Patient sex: M
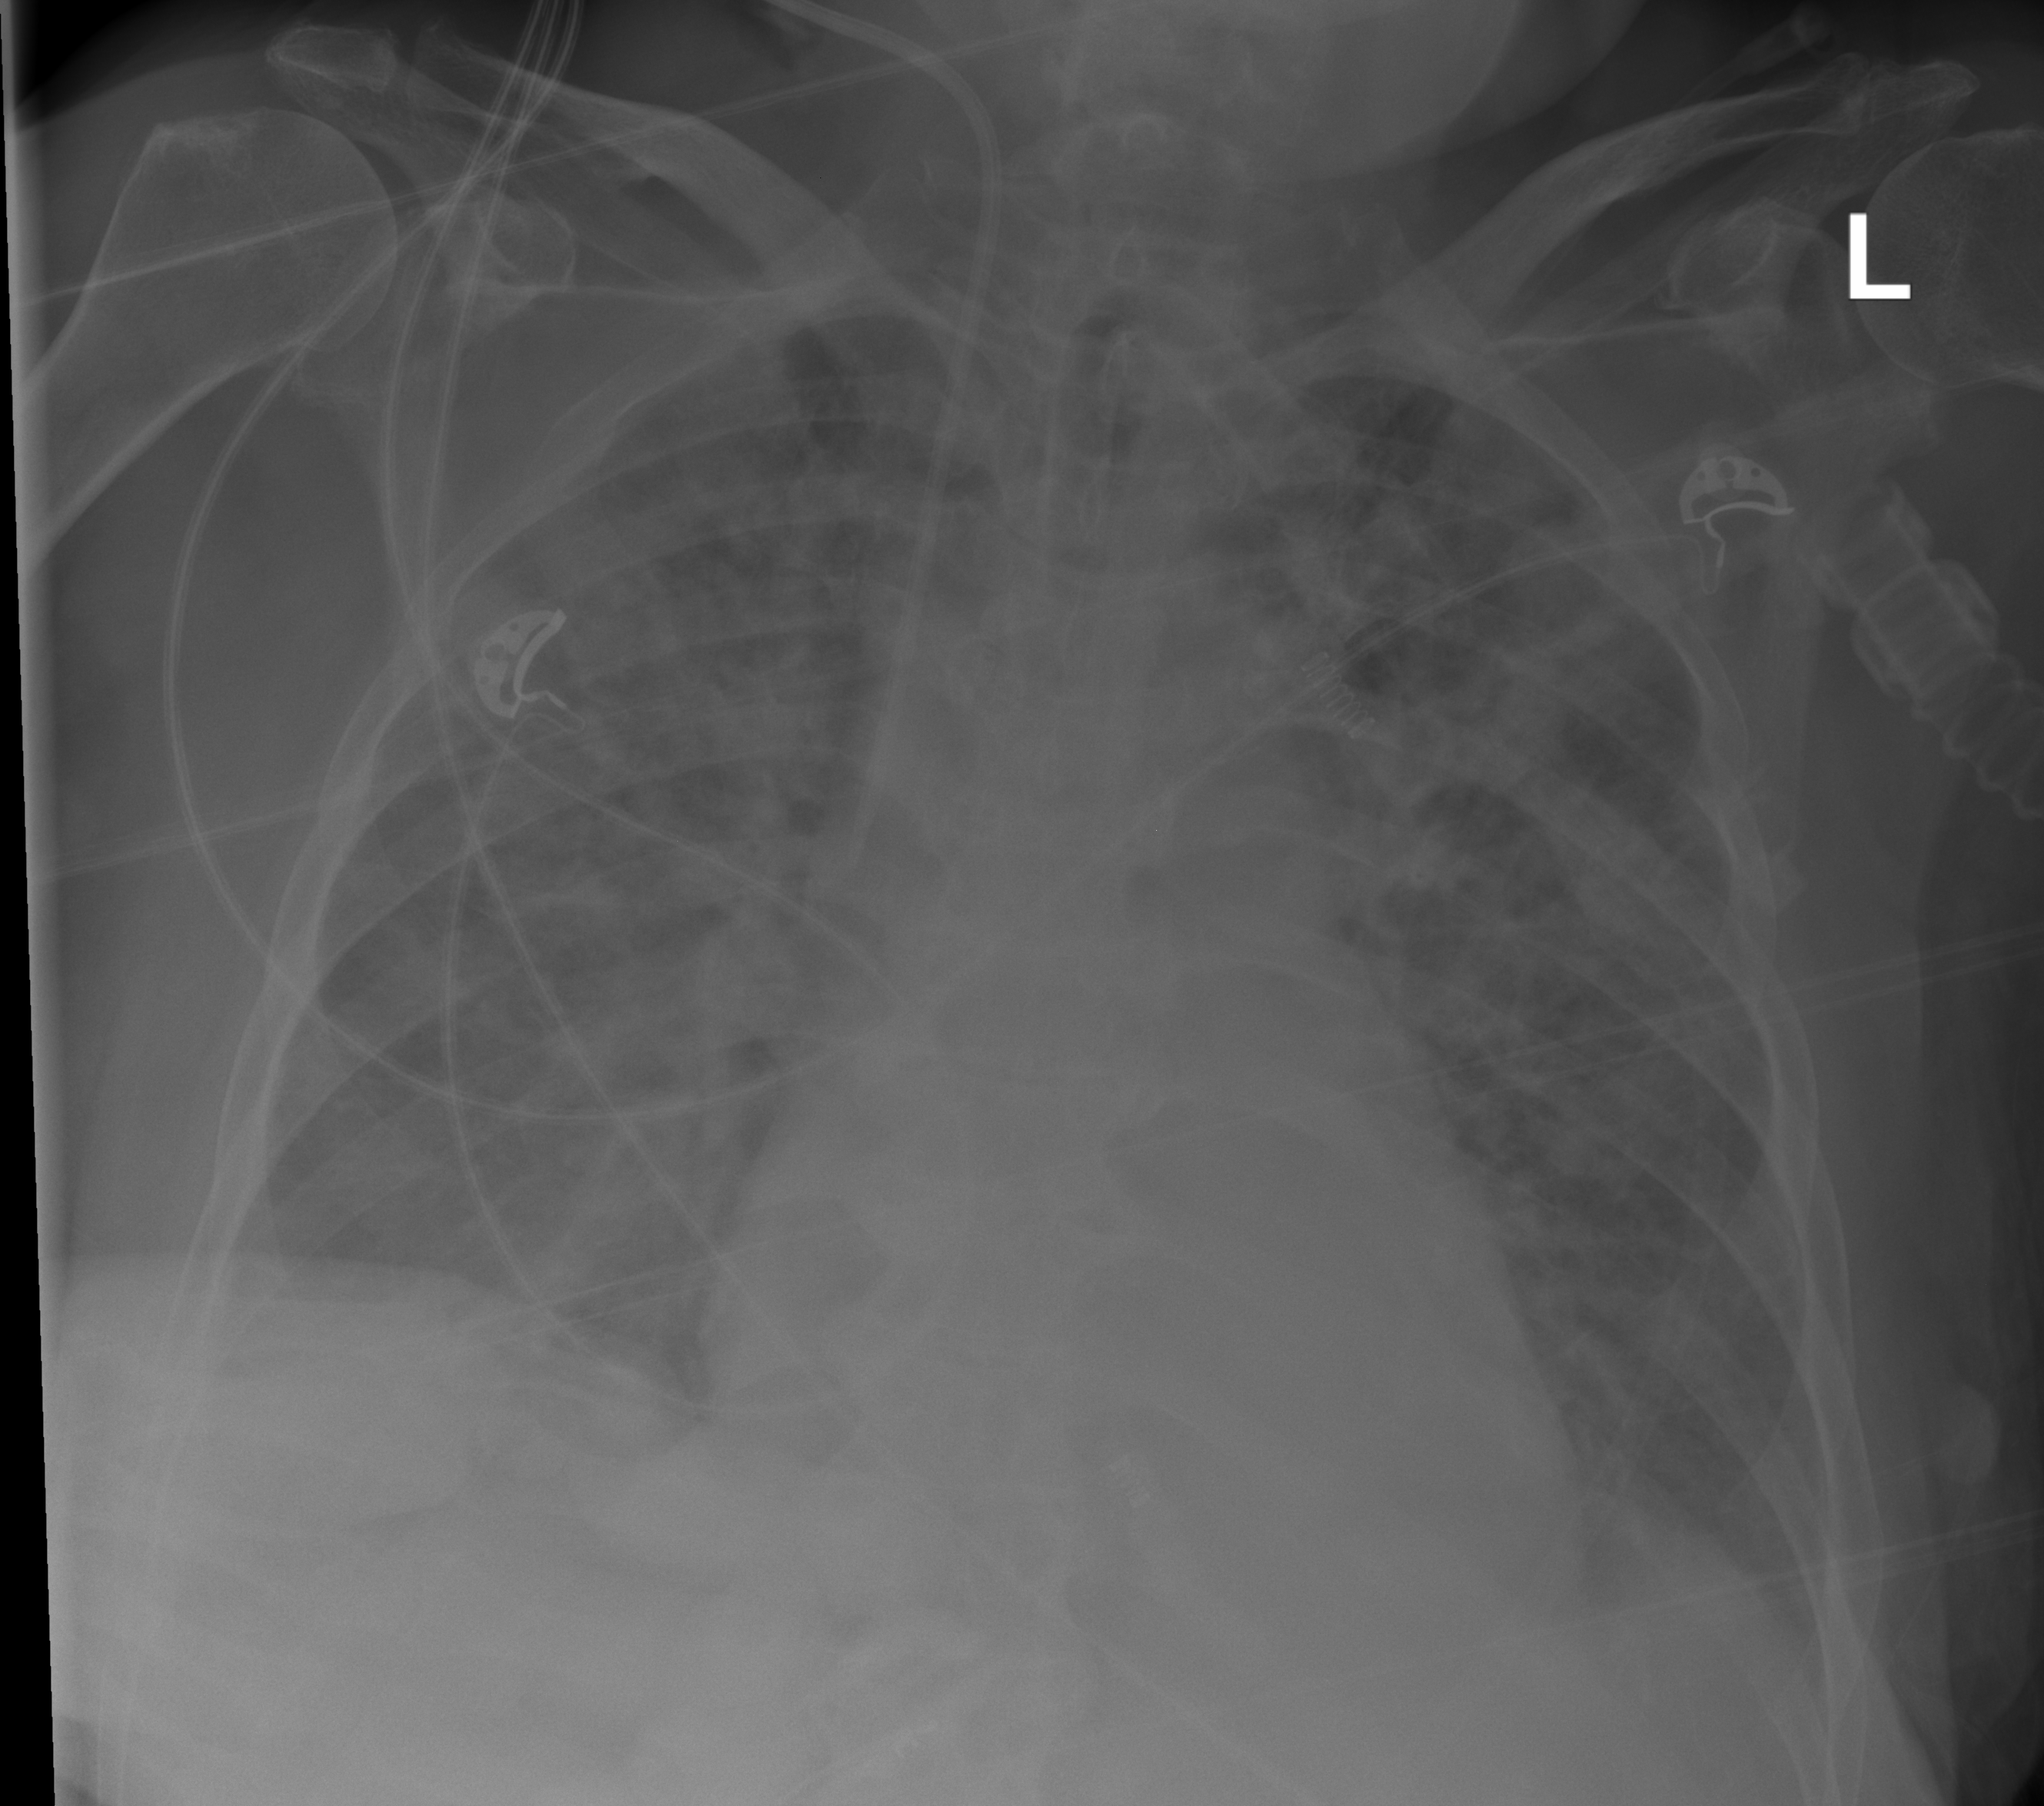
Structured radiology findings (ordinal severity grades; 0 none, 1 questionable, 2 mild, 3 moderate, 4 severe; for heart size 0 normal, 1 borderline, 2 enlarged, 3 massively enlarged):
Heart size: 1
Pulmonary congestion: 0
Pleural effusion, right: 0
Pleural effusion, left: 0
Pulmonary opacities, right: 3
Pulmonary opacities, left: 3
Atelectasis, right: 2
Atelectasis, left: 2